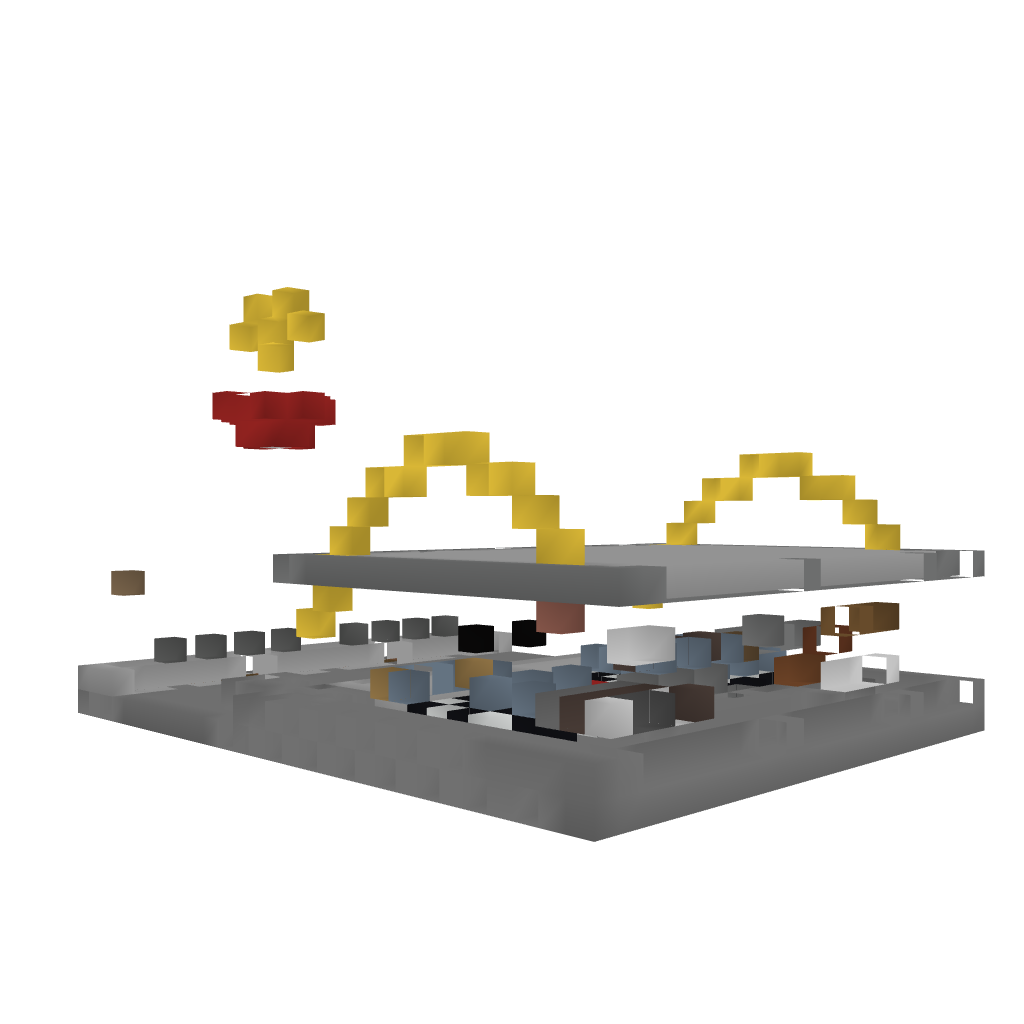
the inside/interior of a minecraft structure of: Mc Donald's